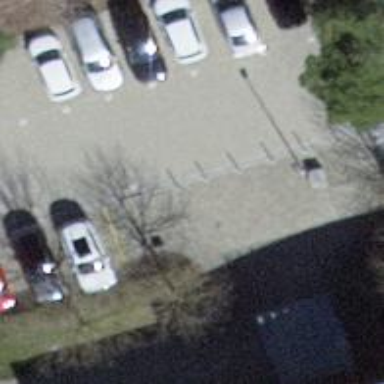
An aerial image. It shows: Bollard.